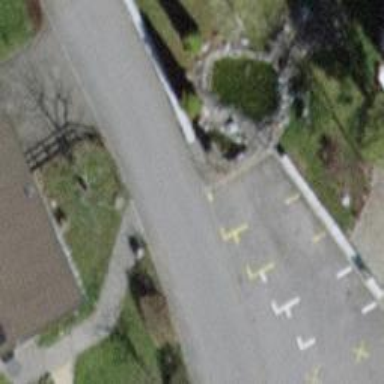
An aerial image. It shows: Paved residential road.